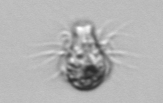
Label: Mesodinium